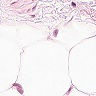
Metastatic tissue present: no